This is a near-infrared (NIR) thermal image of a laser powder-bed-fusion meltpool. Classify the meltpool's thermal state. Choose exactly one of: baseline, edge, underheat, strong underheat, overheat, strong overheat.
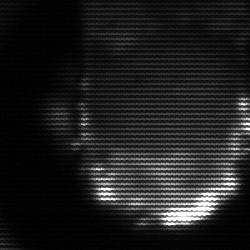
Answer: baseline